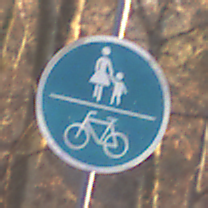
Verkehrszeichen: GemeinsamerGehUndRadweg
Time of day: SunriseSunset
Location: Outdoor (Nature)
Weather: Clear
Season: Autumn
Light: Natural